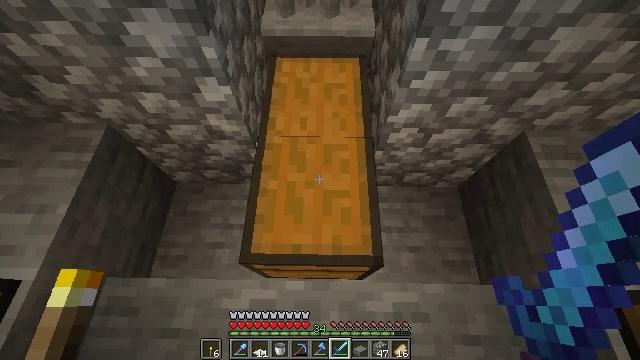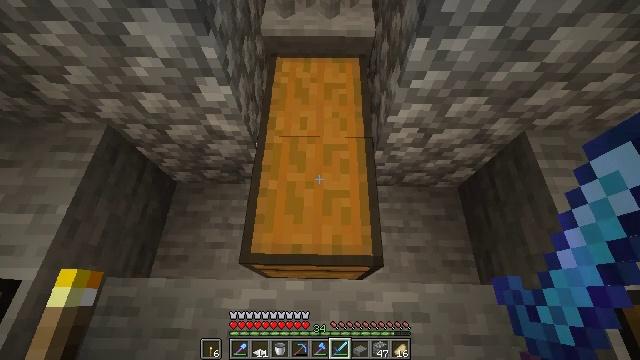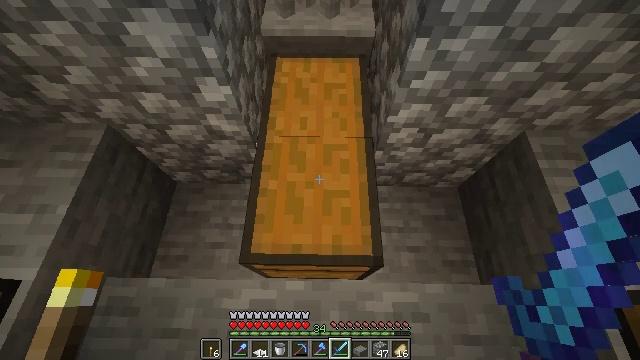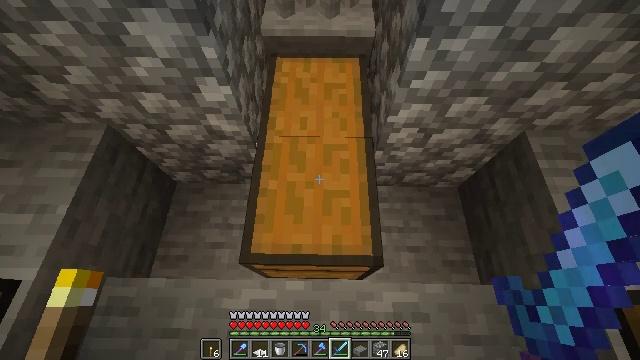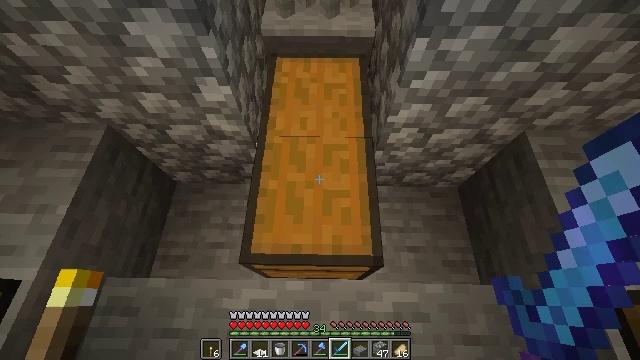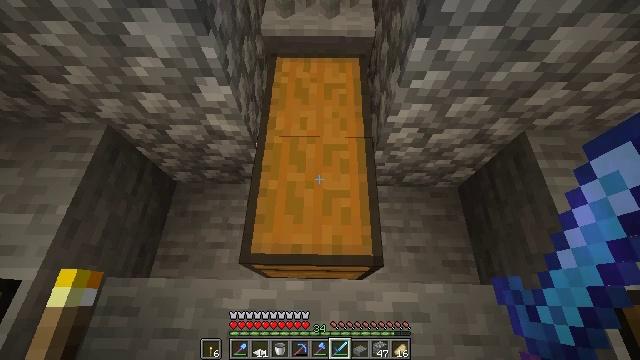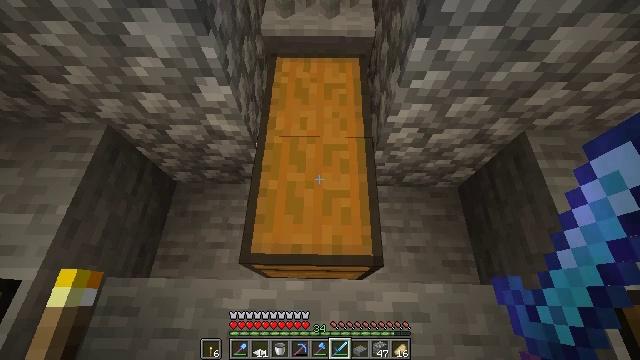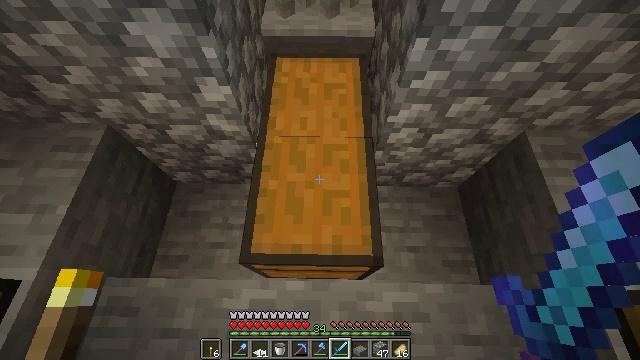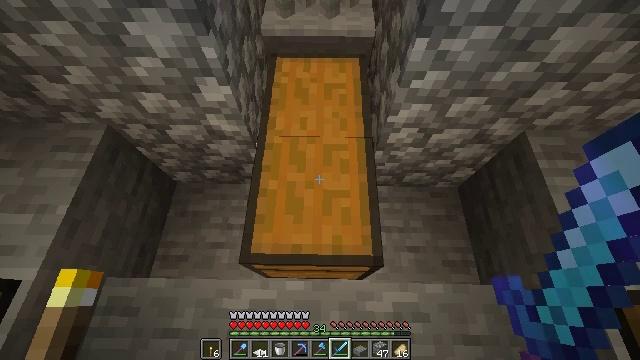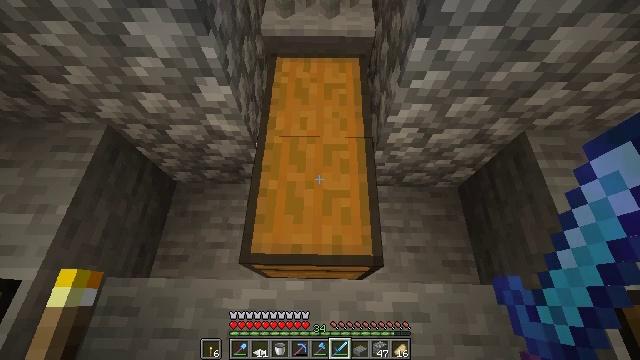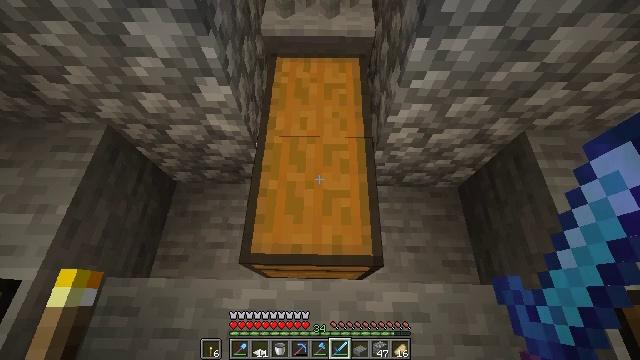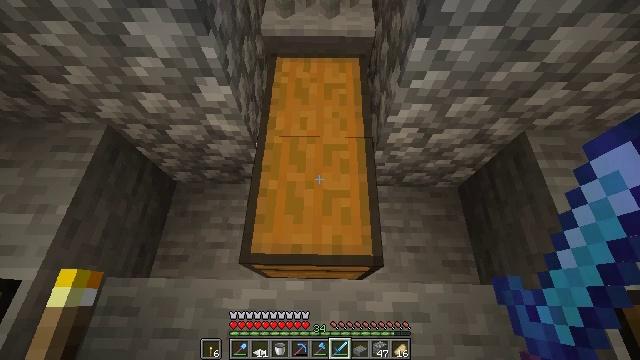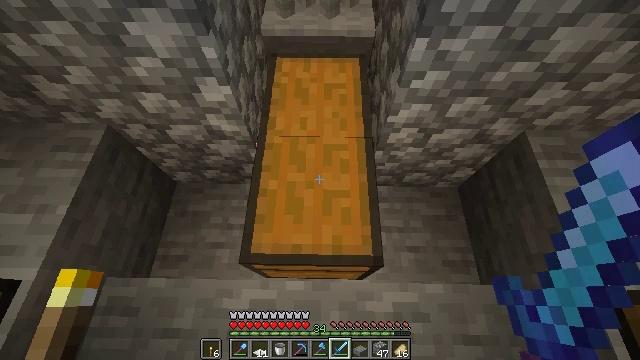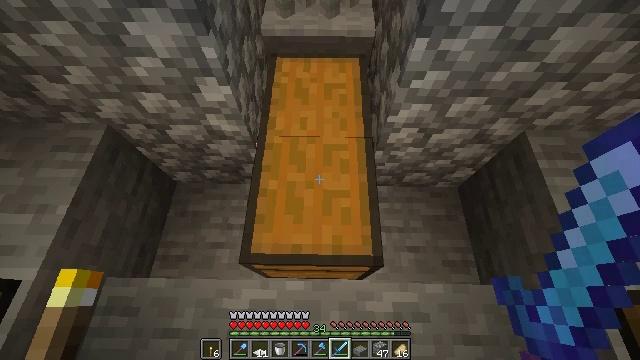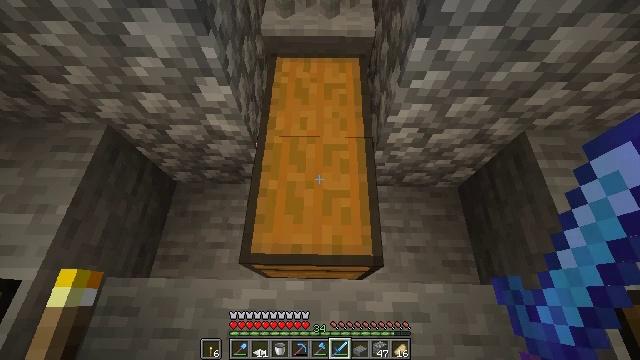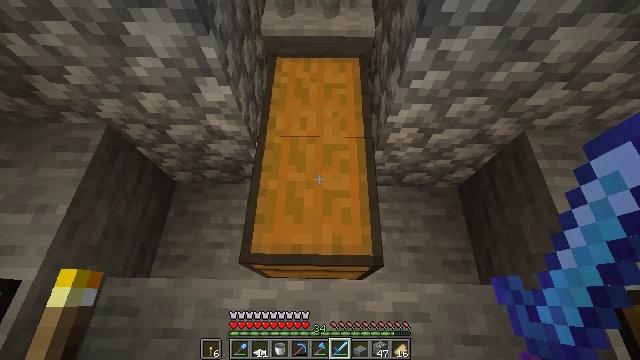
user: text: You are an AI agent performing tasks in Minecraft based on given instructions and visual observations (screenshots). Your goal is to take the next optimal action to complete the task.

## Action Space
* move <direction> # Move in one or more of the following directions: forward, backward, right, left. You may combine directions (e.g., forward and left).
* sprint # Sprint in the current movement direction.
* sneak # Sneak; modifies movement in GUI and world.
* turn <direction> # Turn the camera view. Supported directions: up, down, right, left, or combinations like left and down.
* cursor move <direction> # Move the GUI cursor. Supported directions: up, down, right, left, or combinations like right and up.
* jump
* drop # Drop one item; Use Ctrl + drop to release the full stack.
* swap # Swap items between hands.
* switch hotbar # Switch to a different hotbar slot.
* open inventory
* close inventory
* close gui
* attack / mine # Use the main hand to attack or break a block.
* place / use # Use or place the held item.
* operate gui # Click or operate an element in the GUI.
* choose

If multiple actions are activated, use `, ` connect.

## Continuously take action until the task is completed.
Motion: motion action
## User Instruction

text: Drop a diamond sword.
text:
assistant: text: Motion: no_op
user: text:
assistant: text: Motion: no_op
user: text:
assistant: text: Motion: no_op
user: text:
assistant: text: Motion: no_op
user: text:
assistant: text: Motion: no_op
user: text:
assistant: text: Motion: no_op
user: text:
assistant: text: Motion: no_op
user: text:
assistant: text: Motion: no_op
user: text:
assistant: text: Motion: no_op
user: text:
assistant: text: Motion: no_op
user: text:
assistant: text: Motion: no_op
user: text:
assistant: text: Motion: no_op
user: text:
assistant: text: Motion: no_op
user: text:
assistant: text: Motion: no_op
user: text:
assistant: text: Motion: no_op
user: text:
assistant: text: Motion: no_op
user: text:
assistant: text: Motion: no_op
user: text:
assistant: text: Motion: no_op
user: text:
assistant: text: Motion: no_op
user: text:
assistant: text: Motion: no_op
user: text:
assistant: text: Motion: no_op
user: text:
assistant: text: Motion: no_op
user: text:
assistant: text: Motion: no_op
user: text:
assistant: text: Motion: no_op
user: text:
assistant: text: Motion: no_op
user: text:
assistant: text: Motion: no_op
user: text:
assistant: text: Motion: no_op
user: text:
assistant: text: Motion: no_op
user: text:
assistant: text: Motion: no_op
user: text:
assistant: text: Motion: no_op